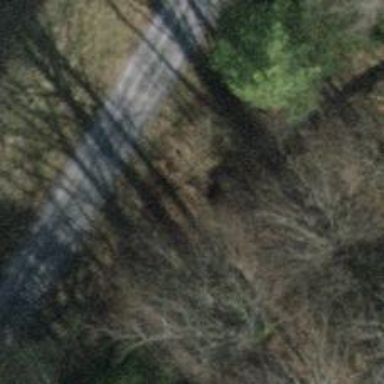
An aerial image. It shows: Culvert tunnel.